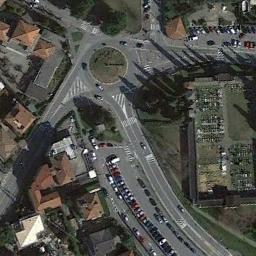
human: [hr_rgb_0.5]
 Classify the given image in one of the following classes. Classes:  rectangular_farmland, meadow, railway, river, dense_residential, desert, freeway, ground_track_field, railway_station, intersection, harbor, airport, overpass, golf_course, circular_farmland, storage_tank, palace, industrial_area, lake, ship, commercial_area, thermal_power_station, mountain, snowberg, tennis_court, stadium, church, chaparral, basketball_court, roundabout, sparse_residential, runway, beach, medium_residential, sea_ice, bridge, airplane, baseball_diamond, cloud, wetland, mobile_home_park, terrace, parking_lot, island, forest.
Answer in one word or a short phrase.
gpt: roundabout